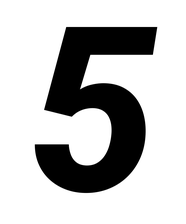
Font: Roboto-Italic_ExtraBold_Italic